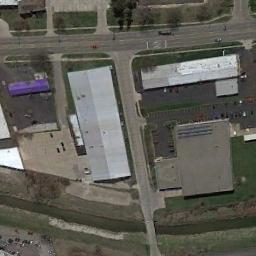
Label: industrial_area